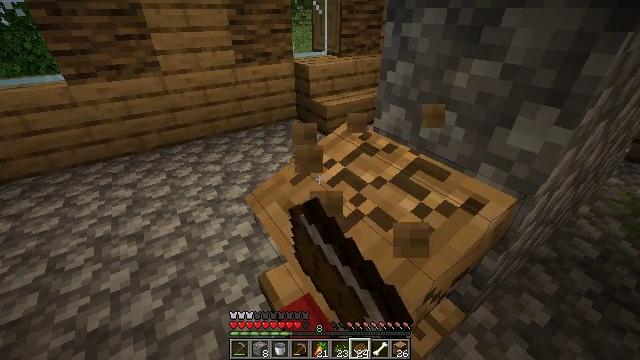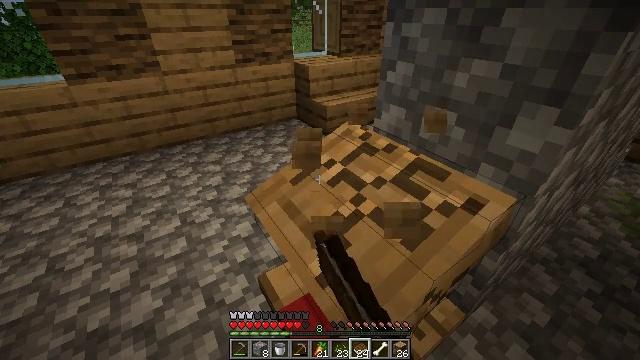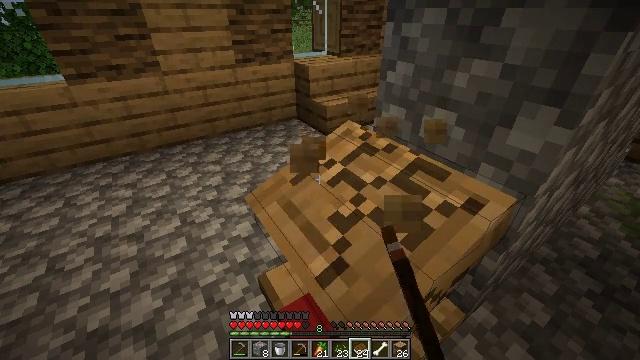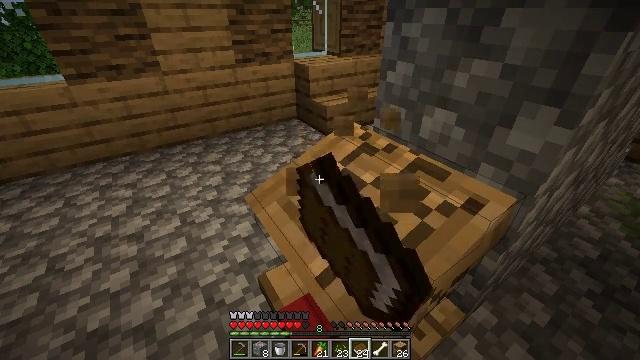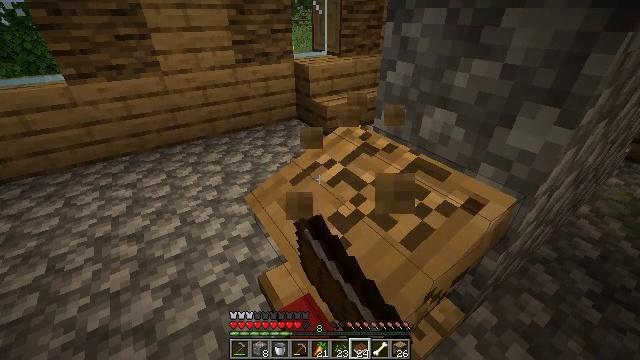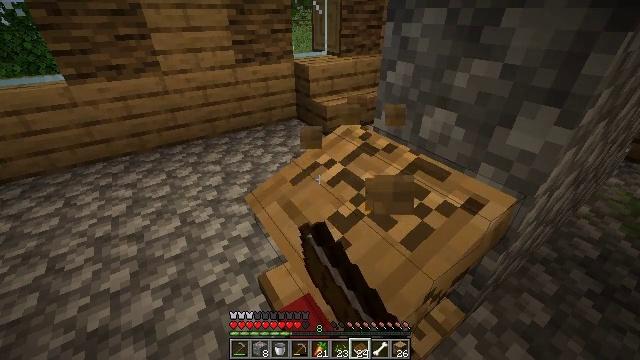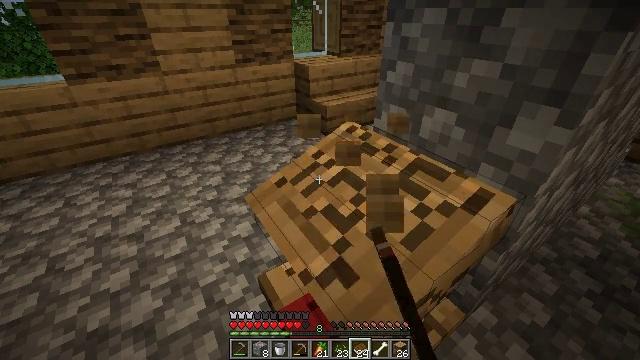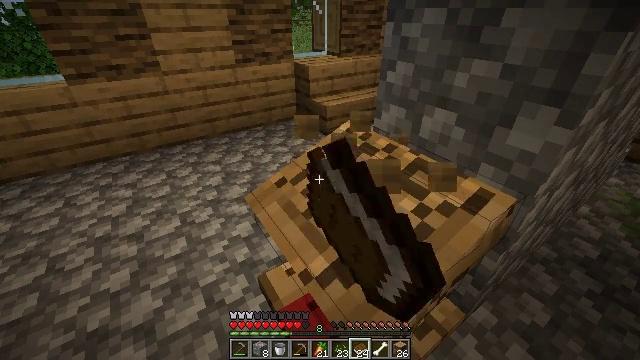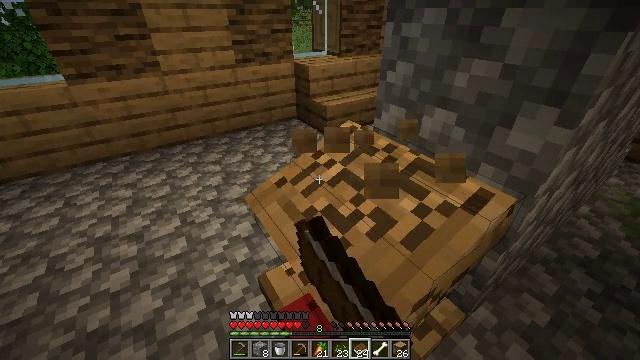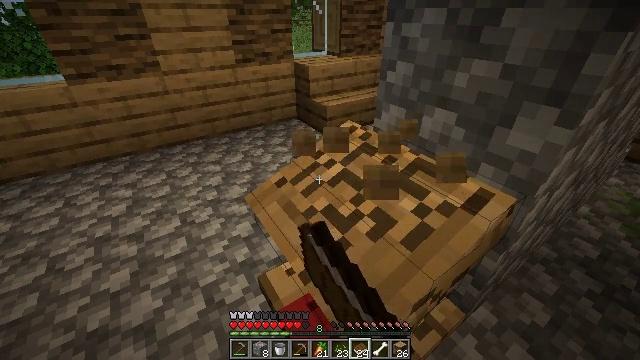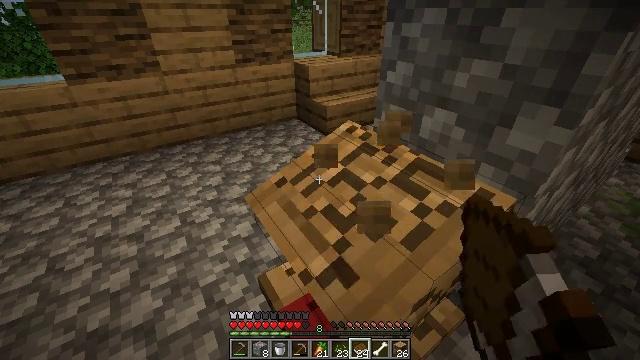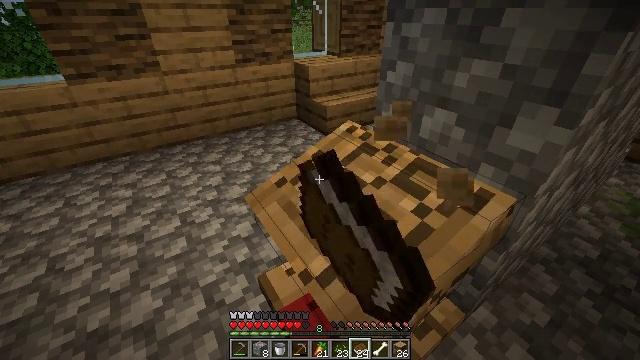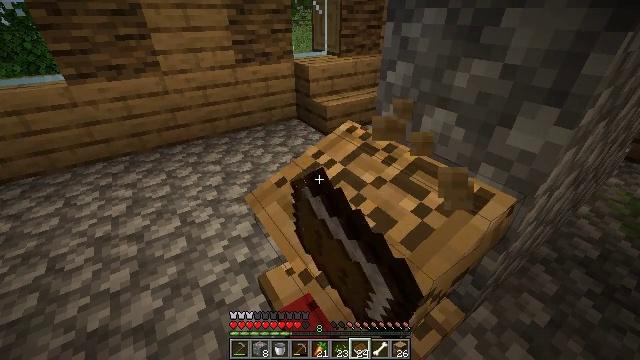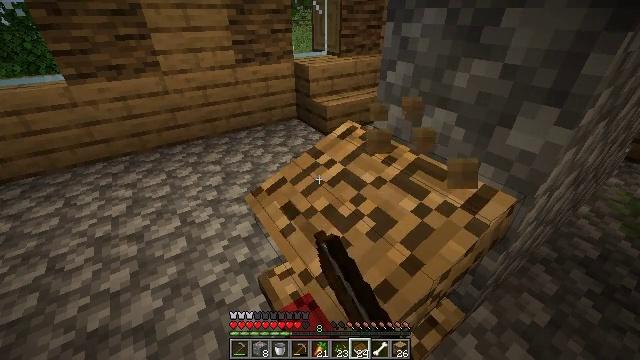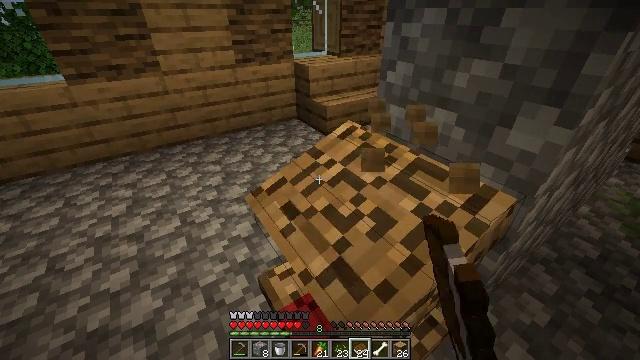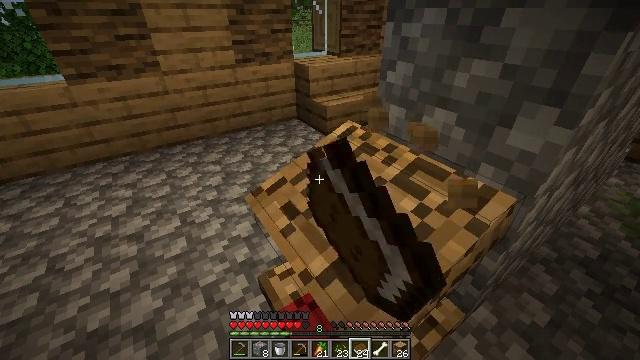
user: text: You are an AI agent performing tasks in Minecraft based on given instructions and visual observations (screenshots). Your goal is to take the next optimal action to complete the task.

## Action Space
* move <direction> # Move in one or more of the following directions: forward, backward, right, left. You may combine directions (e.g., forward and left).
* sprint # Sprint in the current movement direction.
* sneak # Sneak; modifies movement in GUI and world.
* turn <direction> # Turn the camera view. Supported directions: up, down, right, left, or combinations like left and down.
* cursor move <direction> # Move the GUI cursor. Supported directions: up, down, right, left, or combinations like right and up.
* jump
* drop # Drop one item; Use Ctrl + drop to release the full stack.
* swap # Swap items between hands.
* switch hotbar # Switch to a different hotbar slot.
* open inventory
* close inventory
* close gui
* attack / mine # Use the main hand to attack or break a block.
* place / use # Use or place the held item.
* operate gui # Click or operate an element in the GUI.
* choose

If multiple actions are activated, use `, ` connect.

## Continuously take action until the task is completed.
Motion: motion action
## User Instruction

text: Mine the lectern.
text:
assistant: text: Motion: attack / mine
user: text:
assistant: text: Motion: attack / mine
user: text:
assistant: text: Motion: attack / mine
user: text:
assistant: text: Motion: attack / mine
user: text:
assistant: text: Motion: attack / mine
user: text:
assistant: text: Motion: attack / mine
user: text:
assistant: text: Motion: attack / mine
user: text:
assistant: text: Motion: attack / mine
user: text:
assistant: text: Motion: attack / mine
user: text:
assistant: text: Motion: attack / mine
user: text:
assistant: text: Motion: attack / mine
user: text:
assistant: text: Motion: attack / mine
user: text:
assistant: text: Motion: attack / mine
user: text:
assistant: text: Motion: attack / mine
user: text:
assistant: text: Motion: attack / mine
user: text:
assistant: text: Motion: attack / mine
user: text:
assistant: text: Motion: attack / mine
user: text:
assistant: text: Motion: attack / mine
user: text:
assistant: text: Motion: attack / mine
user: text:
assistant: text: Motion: attack / mine
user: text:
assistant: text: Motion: attack / mine
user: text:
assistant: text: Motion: attack / mine
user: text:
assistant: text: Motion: attack / mine
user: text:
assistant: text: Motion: attack / mine
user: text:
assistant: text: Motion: attack / mine
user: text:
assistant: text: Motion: attack / mine